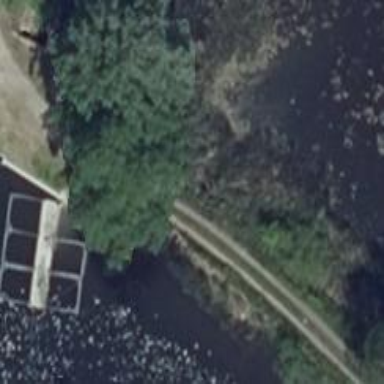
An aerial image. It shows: Weir along the waterway.